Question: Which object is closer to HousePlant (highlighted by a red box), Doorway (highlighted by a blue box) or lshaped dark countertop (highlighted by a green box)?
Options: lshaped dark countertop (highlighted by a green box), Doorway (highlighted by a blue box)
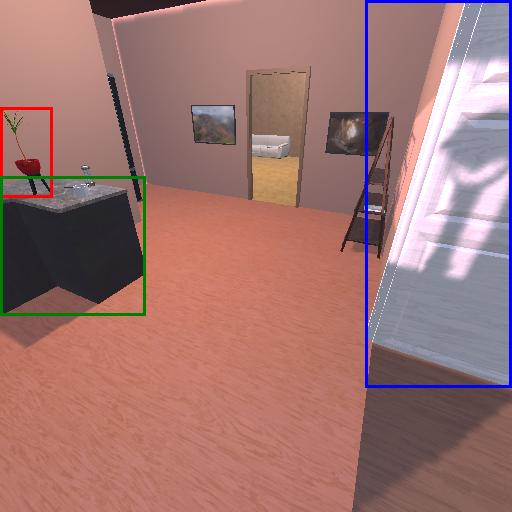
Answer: lshaped dark countertop (highlighted by a green box)